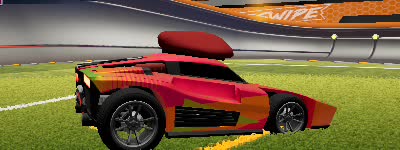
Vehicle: breakout